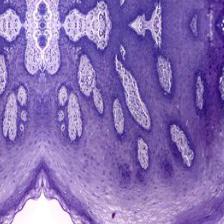
Diagnosis: Normal